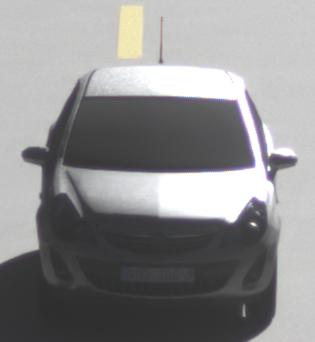
Make: Opel
Model: Corsa 1.2
Detailed model: Corsa (D)
Model produced from: 2011/01
Model produced until: 2014/08
Doors: 3
Color: white
Road condition: dry road
Daytime: morning or afternoon
Contrast: high contrast